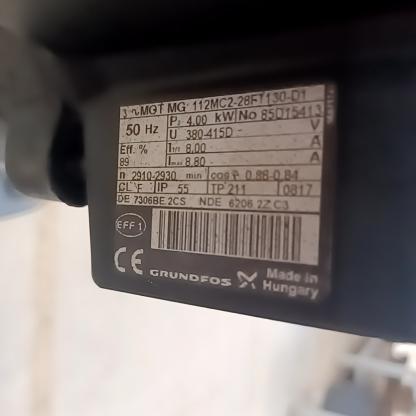
Klasa: tabliczka-znamionowa